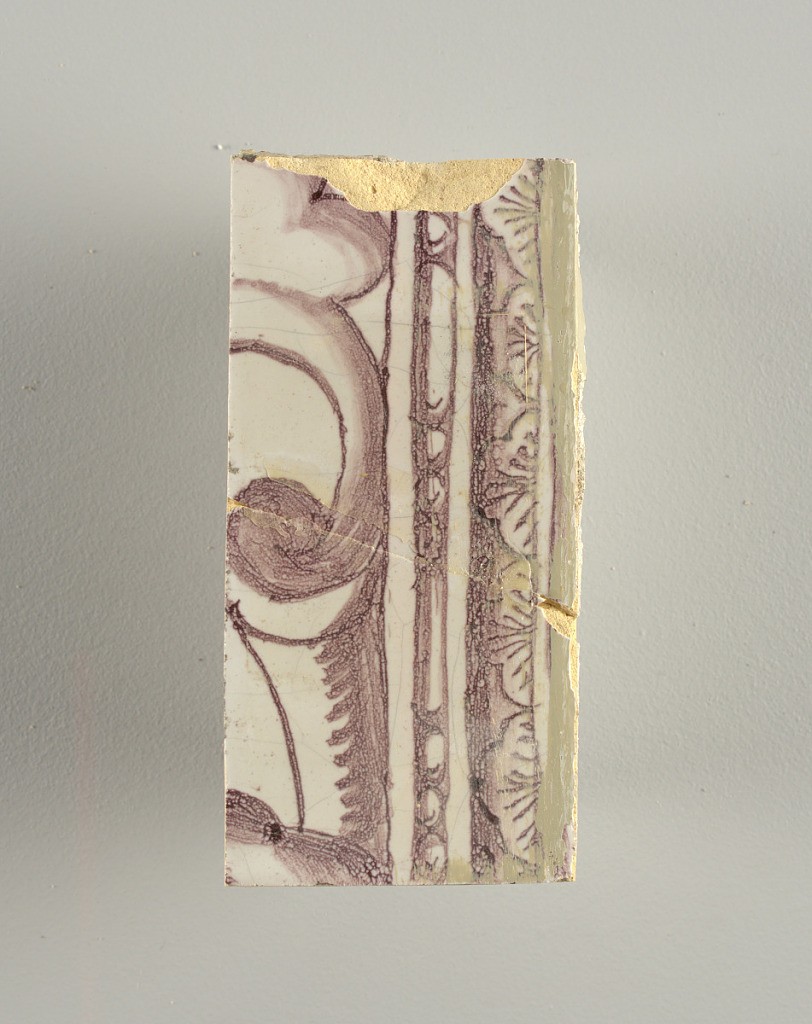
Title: Wall facing
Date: ca. 1725
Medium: Tin-glazed earthenware, underglaze
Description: Horizontal rectangle.  Thirty-seven tiles wide and twenty-one high with opening for door or window nineteen and one-half tiles high and twelve wide.  To left and right of opening, centered canopy above. Left, woman representing Hope, right, a sculputure urn.  Centered above opening, a mascaron.  Arabesque design of foliage.